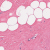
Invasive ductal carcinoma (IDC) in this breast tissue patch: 0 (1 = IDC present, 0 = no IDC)